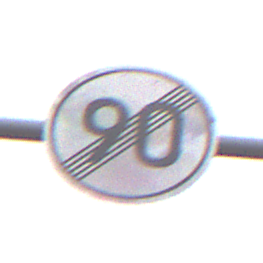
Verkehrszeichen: EndeGeschwindigkeit90
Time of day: Midday
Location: Outdoor (RoadRail)
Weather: Overcast
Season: NotSpecified
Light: Natural